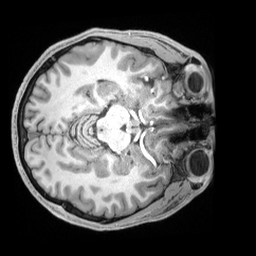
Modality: T1w
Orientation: axial
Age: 23
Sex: male
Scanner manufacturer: siemens
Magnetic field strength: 3 T
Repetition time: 2.4 s
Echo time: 0.00226 s